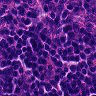
Metastatic tissue present: no